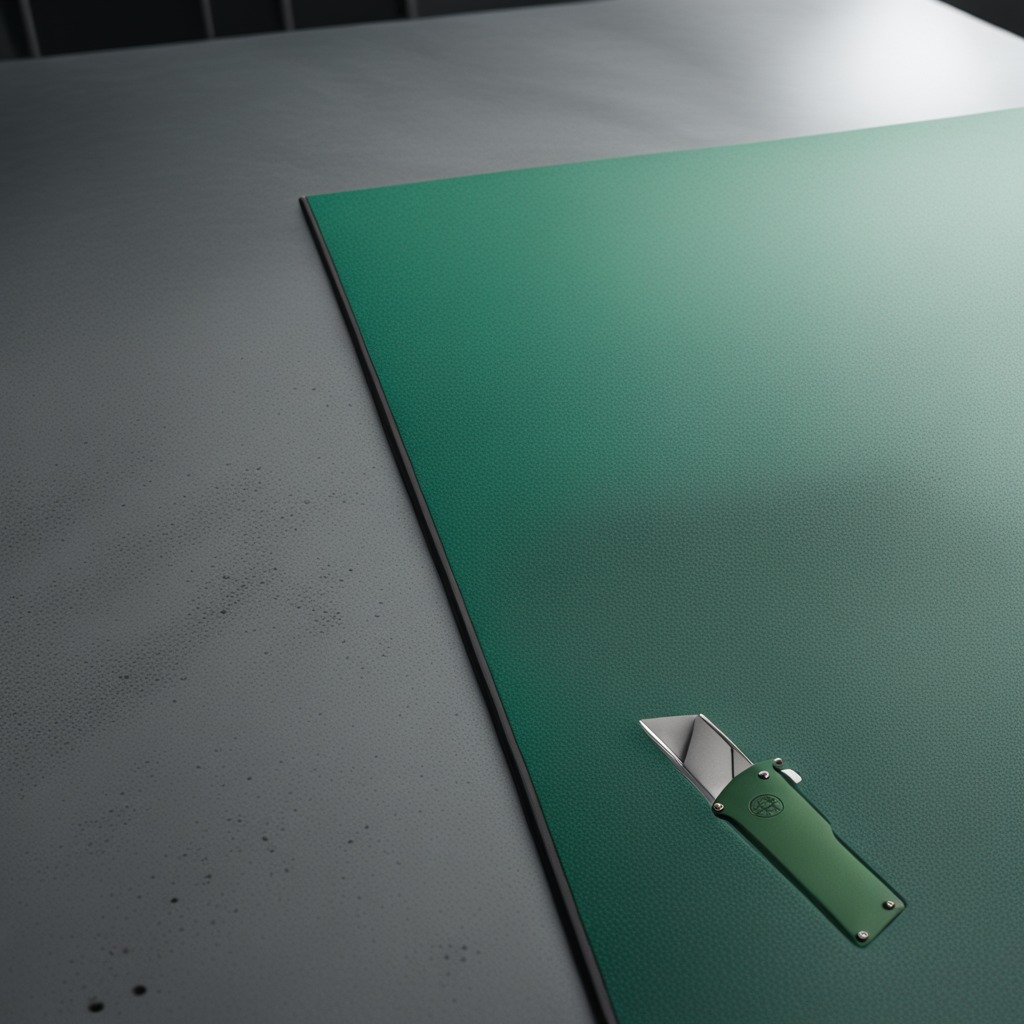
A utility knife lies on the clean granite tabletop covered with a green rubber mat inside a workshop under bright overhead lighting crisp shadows high clarity worn but beneath the mat